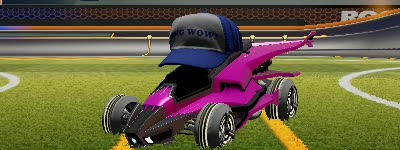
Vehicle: aftershock